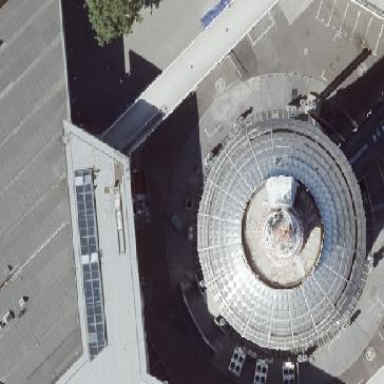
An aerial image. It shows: Part of building with spherical shape. The facade is made of metal.